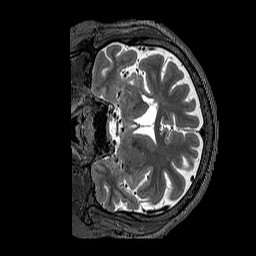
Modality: T2w
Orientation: coronal
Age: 47
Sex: male
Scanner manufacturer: siemens
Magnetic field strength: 3 T
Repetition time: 3.2 s
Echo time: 0.567 s